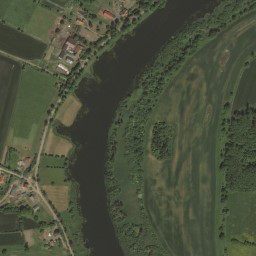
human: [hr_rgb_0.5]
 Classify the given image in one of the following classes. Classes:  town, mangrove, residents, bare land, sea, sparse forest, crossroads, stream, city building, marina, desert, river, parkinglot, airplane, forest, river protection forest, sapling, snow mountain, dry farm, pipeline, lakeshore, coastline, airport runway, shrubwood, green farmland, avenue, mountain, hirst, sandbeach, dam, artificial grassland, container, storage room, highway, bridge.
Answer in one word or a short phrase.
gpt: river